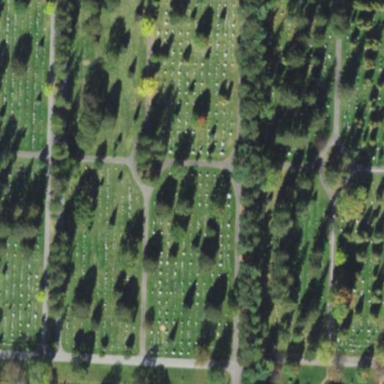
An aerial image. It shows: Historic memorial located in graveyard.